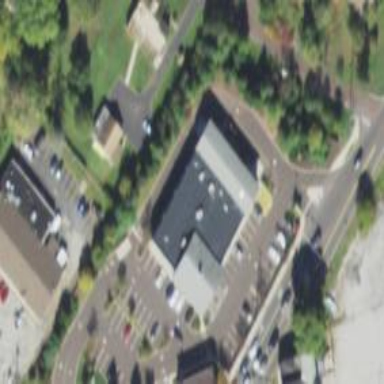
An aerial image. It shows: Building that is pharmacy providing healthcare services.